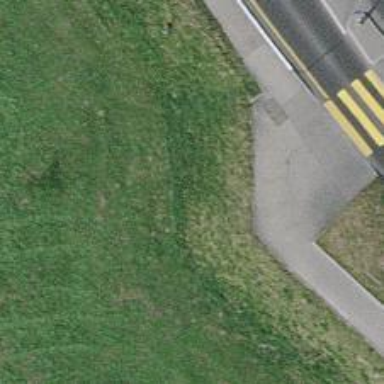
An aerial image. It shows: Embankment created as man-made structure.